Question: do anybody know how to create a stretchable separator between two Widgets in a 'QBoyLayout'?
So that the user can easily change the stretch factor for the cols/rows.
Something like that you can see in the picture:

thanks.
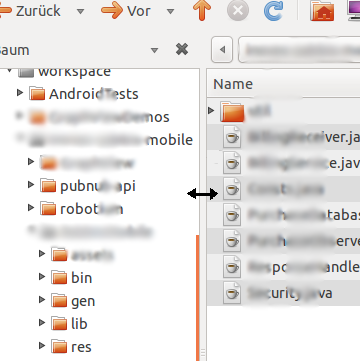
Answer: I think a <URL> would fit best for your need. You can click and drag it to adjust how much space each widget gets.